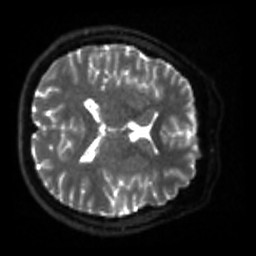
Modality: sbref
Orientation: axial
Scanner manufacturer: siemens
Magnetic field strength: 3 T
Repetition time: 4 s
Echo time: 0.0594 s